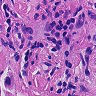
Metastatic tissue present: yes